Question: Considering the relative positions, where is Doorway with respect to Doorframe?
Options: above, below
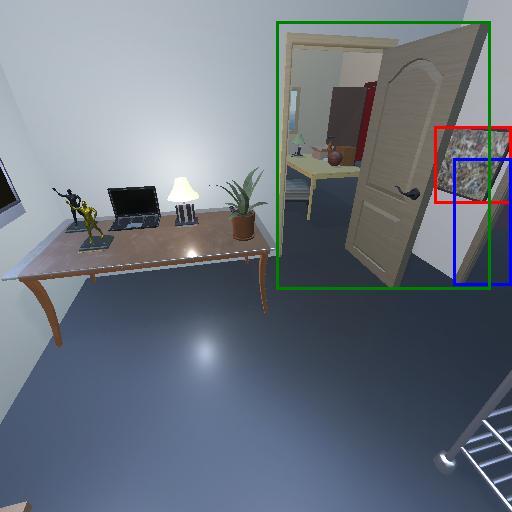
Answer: above